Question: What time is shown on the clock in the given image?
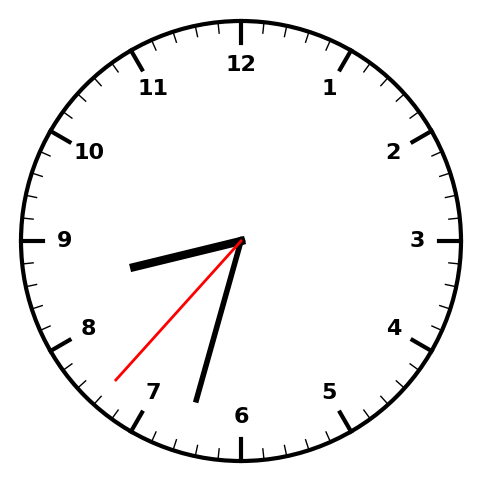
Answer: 08:32:37